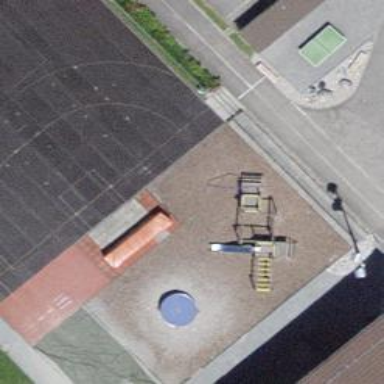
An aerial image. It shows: Playground designed with playground theme on leisure land.